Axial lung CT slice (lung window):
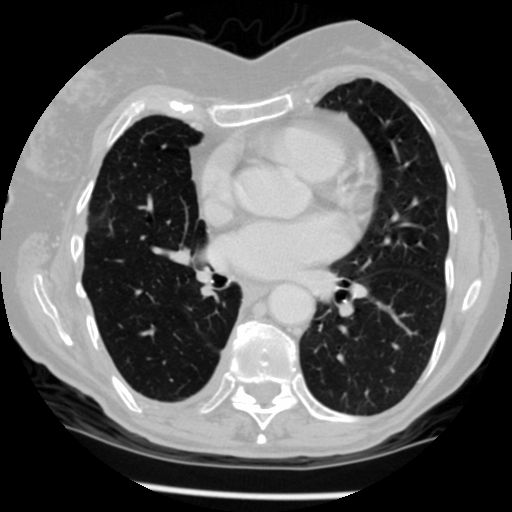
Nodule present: no